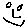
Label: smiley face